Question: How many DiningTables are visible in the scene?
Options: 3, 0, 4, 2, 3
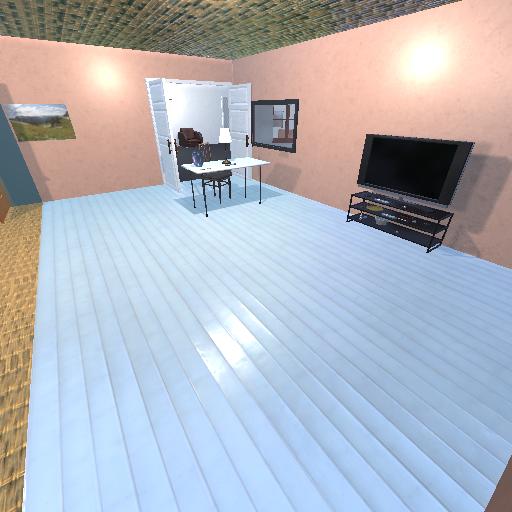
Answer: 3